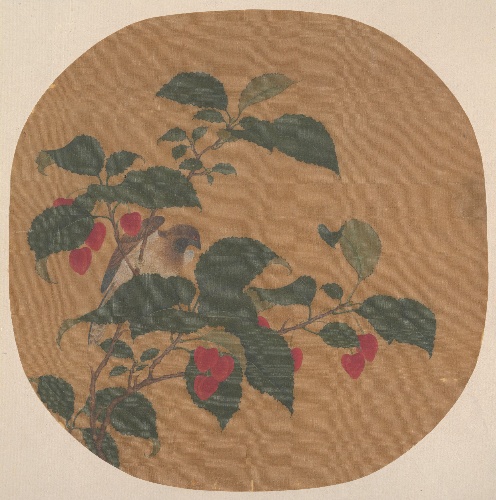
Artist: Unidentified artist
Object type: Fan mounted as an album leaf
Classification: Paintings
Medium: Fan mounted as an album leaf; ink and color on silk
Culture: China
Period: Qing dynasty (1644–1911)
Dimensions: Diam. 11 in. (27.9 cm)
Department: Asian Art
Credit line: John Stewart Kennedy Fund, 1913
Accession year: 1913
Repository: Metropolitan Museum of Art, New York, NY
Tags: Birds|Fruit